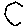
Label: moon